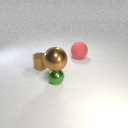
large red rubber sphere behind small brown metal cylinder